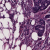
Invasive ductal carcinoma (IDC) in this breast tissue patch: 0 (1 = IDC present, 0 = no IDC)